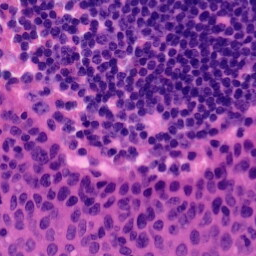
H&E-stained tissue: Tonsil